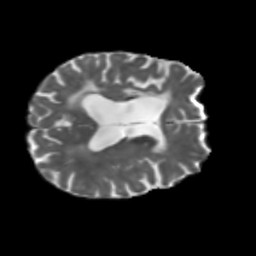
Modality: T2w
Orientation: axial
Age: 63
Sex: female
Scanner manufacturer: siemens
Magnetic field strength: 3 T
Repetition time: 5.25 s
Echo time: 0.08 s